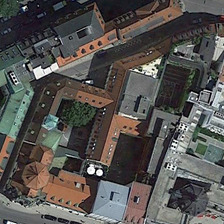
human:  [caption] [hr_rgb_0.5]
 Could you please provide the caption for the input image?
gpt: a church is near a road and several green trees .

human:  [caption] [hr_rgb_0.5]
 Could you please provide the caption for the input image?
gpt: a church is near a road and several green trees .

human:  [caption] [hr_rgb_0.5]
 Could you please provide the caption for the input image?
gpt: a church is near a road and several green trees .

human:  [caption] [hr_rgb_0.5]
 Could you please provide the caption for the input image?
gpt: a church is near a road and several green trees .

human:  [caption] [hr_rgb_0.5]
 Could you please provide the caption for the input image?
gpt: a church is near a road and several green trees .